Question: I am trying to Zip my files with C# code but its showing that ZipFile class does't exist. Please suggest how to Zip with C# and I am using Framework 4.5
My code is written below
'''
using System;
using System.IO;
using System.IO.Compression;
namespace ZipSample
{
class Program
{
static void Main(string[] args)
{
string[] MainDirs = Directory.GetDirectories("c:\users\public
eports");
for (int i = 0; i < MainDirs.Length; i++)
{
using (ZipFile zip = new ZipFile())
{
zip.UseUnicodeAsNecessary = true;
zip.AddDirectory(MainDirs[i]);
zip.CompressionLevel = Ionic.Zlib.CompressionLevel.BestCompression;
zip.Comment = "This zip was created at " + System.DateTime.Now.ToString("G");
zip.Save(string.Format("test{0}.zip", i));
}
}
}
}
}
'''

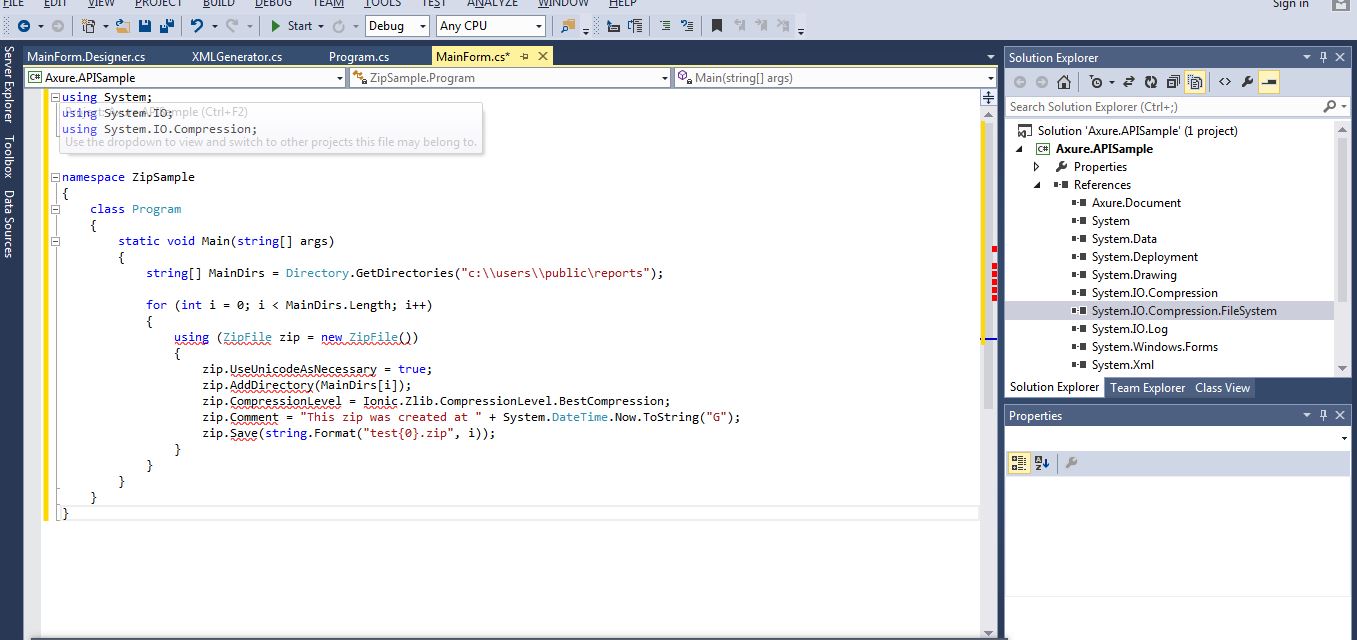
Answer: It is because you are trying to instanciate a static class.
'''
using System.IO.Compression;
...
string startPath = @"c:\example\start";
string zipPath = @"c:\example
esult.zip";
string extractPath = @"c:\example\extract";
ZipFile.CreateFromDirectory(startPath, zipPath);
ZipFile.ExtractToDirectory(zipPath, extractPath);
'''
After fixing this it seems to work for me with your code.
> Provides static methods for creating, extracting, and opening zip
archives.
More information here : <URL>
---
It's because you've mixed the Ionic library code and and the .Net library reference. If you want to stick with it, you should download the library and add it as reference instead of the .Net libraries.
The library and its documentation can be found here : <URL>
or
<URL>
Here is a quick example took from the documentation (found within the library zip downloaded on the links above) :
'''
string ZipFileToCreate = @"C:\Temp\Test.zip";
string DirectoryToZip = @"C:\Temp\FolderToZip";
try
{
using (ZipFile zip = new ZipFile())
{
zip.StatusMessageTextWriter = System.Console.Out;
zip.AddDirectory(DirectoryToZip); // recurses subdirectories
zip.Save(ZipFileToCreate);
}
}
catch (System.Exception ex1)
{
System.Console.Error.WriteLine("exception: " + ex1);
}
'''